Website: lowes
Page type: cart
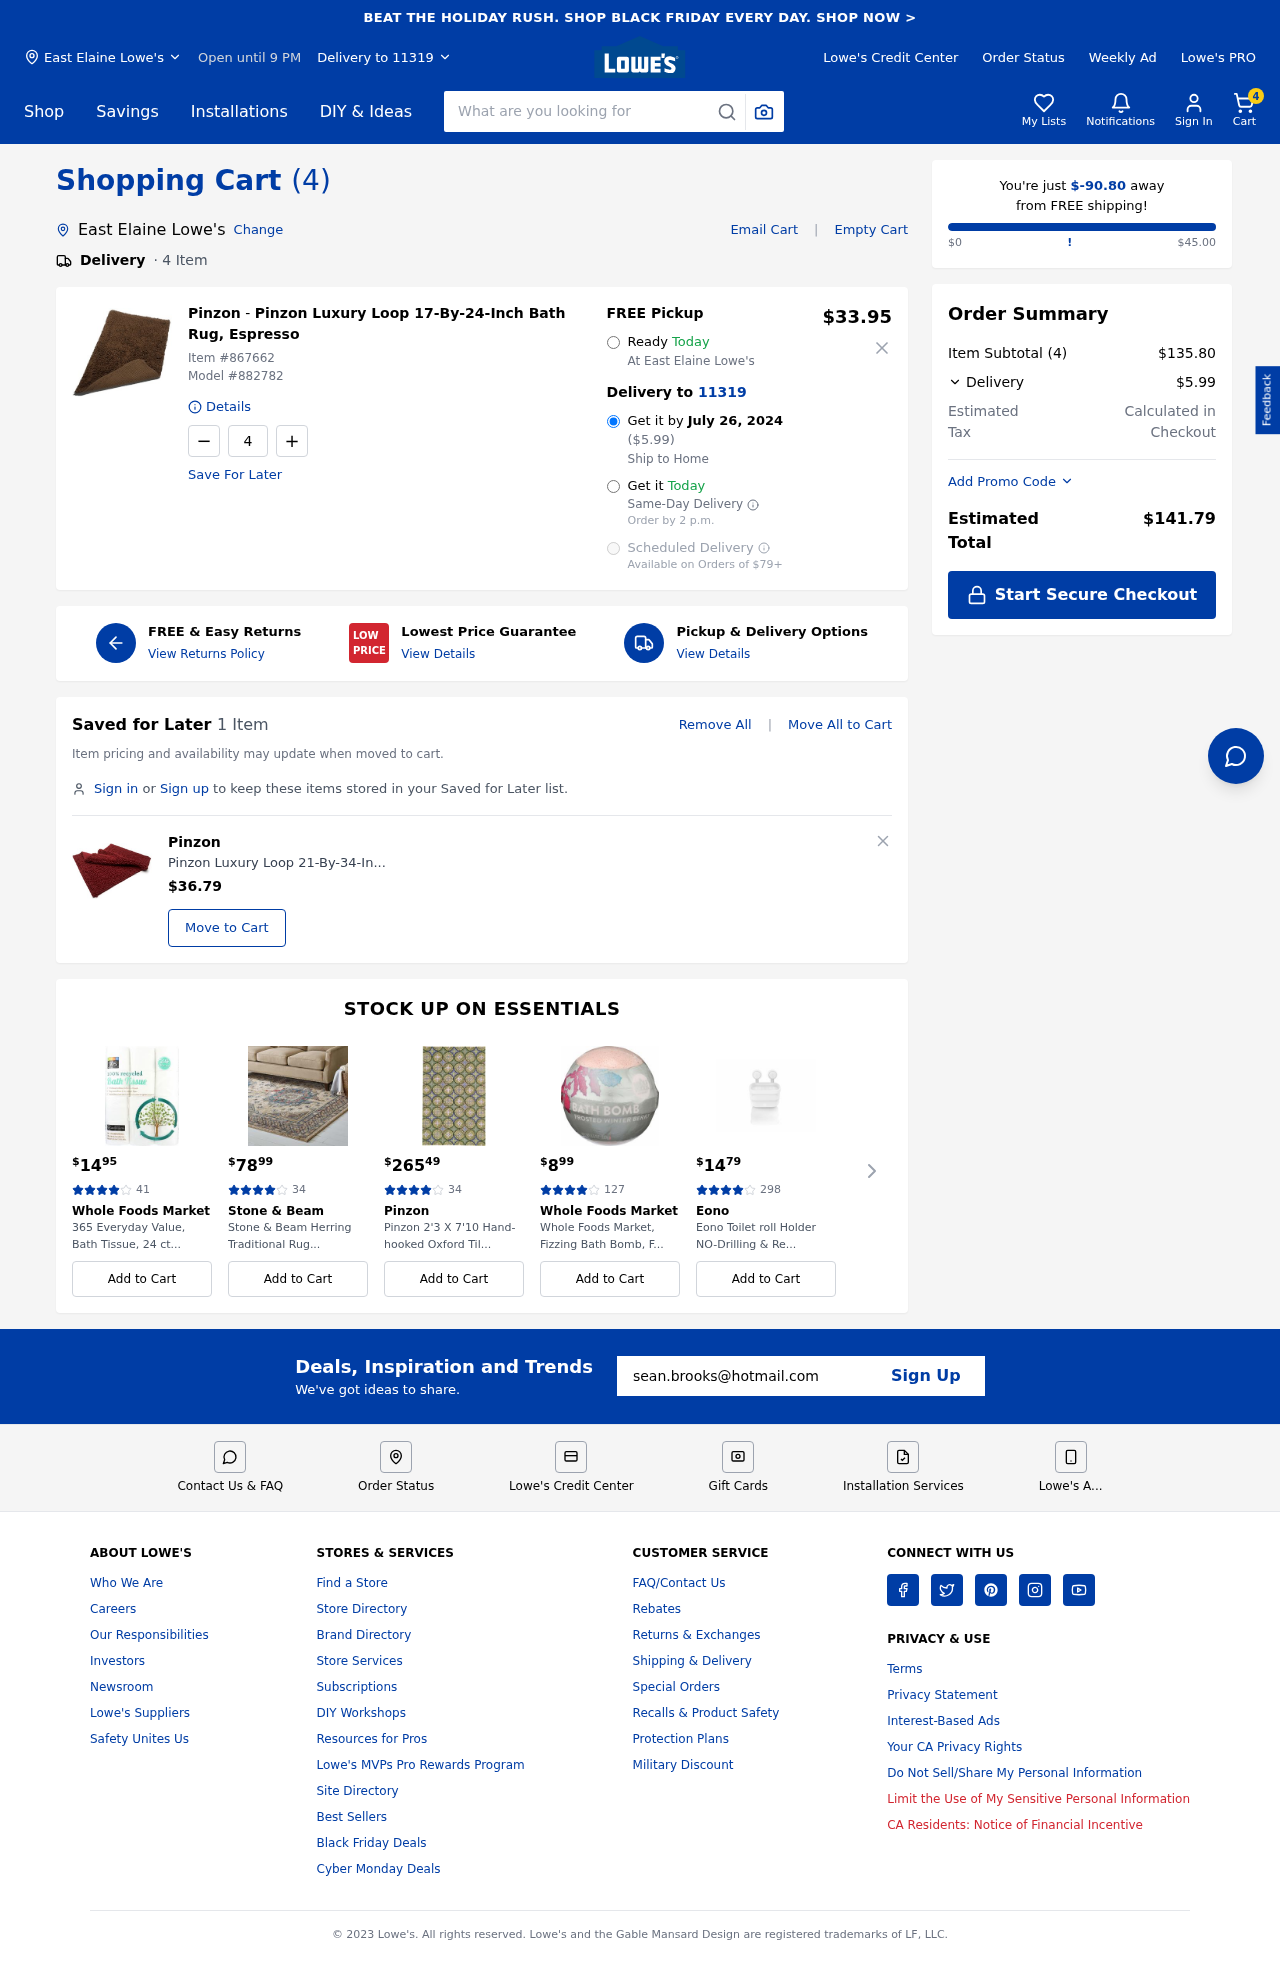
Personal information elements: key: PII_CITY
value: East Elaine Lowe's
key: PII_EMAIL
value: sean.brooks@hotmail.com
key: PII_POSTCODE
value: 11319
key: PII_CITY2
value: East Elaine Lowe's
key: PII_CITY3
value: East Elaine
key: PII_POSTCODE2
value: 11319
Product elements: key: PRODUCT1_BRAND
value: Pinzon
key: PRODUCT1_NAME
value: Pinzon Luxury Loop 17-By-24-Inch Bath Rug, Espresso
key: PRODUCT1_PRICE
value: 33.95
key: PRODUCT1_QUANTITY
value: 4
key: PRODUCT2_BRAND
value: Pinzon
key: PRODUCT2_NAME
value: Pinzon Luxury Loop 21-By-34-Inch Cotton Bath Rug, Brick
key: PRODUCT2_PRICE
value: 36.79
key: PRODUCT1_ITEM_NUMBER
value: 867662
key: PRODUCT1_MODEL_NUMBER
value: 882782
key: PRODUCT3_PRICE
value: $1495
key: PRODUCT3_NUM_RATINGS
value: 41
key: PRODUCT3_BRAND
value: Whole Foods Market
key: PRODUCT3_NAME
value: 365 Everyday Value, Bath Tissue, 24 ct...
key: PRODUCT4_PRICE
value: $7899
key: PRODUCT4_NUM_RATINGS
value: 34
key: PRODUCT4_BRAND
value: Stone & Beam
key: PRODUCT4_NAME
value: Stone & Beam Herring Traditional Rug...
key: PRODUCT5_PRICE
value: $26549
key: PRODUCT5_NUM_RATINGS
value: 34
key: PRODUCT5_BRAND
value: Pinzon
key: PRODUCT5_NAME
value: Pinzon 2'3 X 7'10 Hand-hooked Oxford Til...
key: PRODUCT6_PRICE
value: $899
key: PRODUCT6_NUM_RATINGS
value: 127
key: PRODUCT6_BRAND
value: Whole Foods Market
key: PRODUCT6_NAME
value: Whole Foods Market, Fizzing Bath Bomb, F...
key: PRODUCT7_PRICE
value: $1479
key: PRODUCT7_NUM_RATINGS
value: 298
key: PRODUCT7_BRAND
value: Eono
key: PRODUCT7_NAME
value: Eono Toilet roll Holder NO-Drilling & Re...
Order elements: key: ORDER_NUM_ITEMS
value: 4
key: ORDER_DELIVERY_DATE
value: July 26, 2024
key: ORDER_SHIPPING_COST2
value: $5.99
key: ORDER_SHIPPING_AWAY
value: $-90.80
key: ORDER_SUBTOTAL
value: $135.80
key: ORDER_SHIPPING_COST
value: $5.99
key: ORDER_TOTAL
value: $141.79
Search elements: key: HEADER_SEARCH
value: What are you looking for
Other elements: key: SAVED_NUM_ITEMS
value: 1 Item